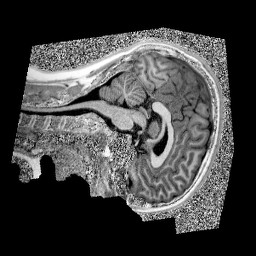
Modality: UNIT1
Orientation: sagittal
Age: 13
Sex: male
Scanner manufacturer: siemens
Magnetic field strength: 3 T
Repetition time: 4 s
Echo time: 0.00299 s